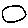
Label: circle